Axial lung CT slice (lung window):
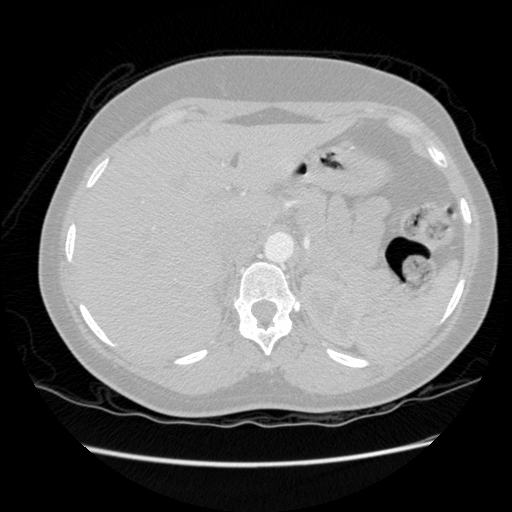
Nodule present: no